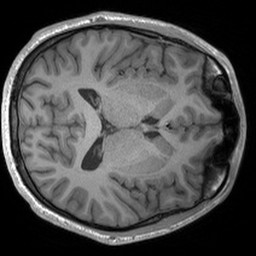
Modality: T1w
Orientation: axial
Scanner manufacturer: siemens
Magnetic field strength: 3 T
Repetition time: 1.54 s
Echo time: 0.00234 s